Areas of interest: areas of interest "Transportation stations"
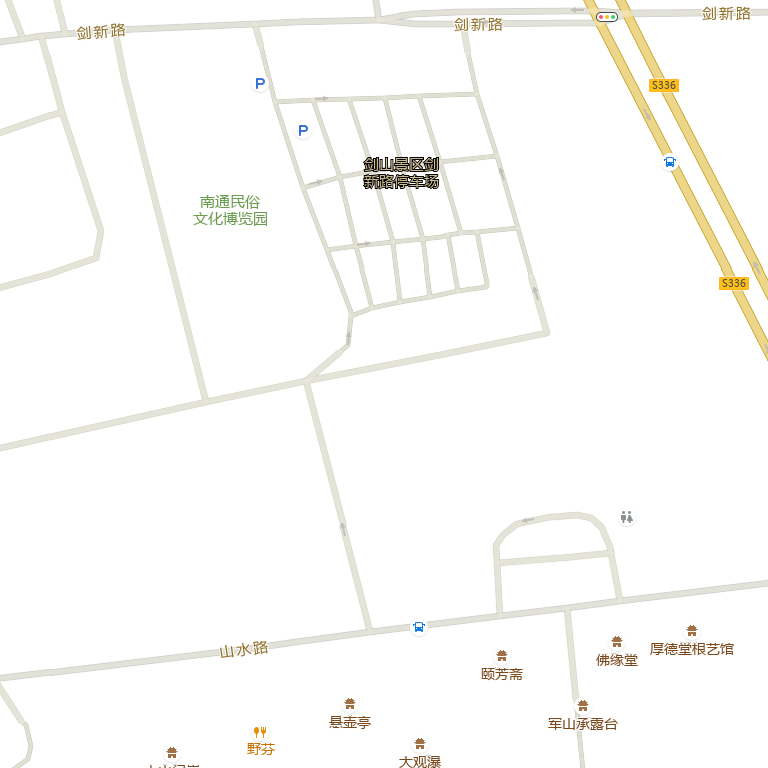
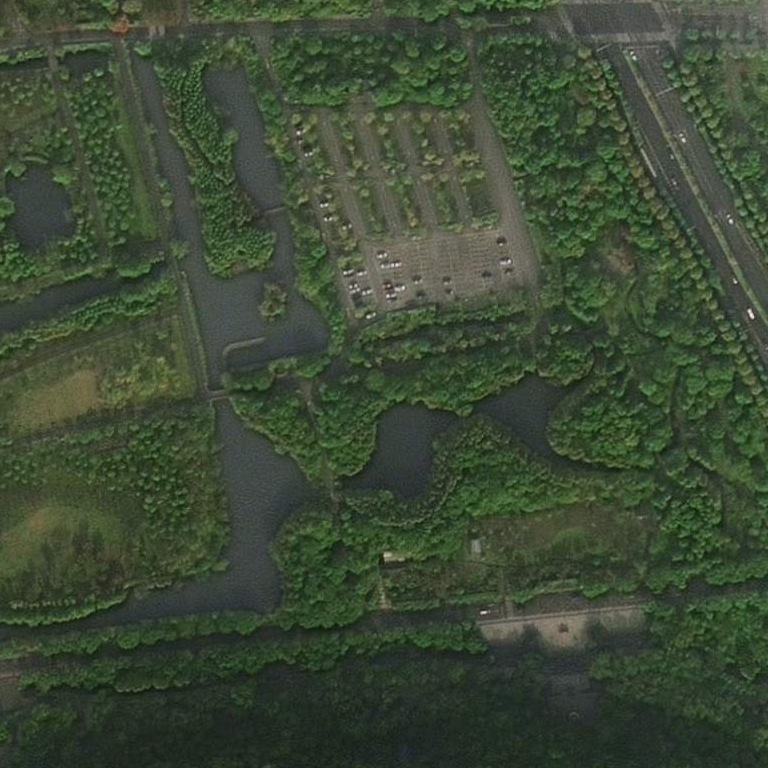